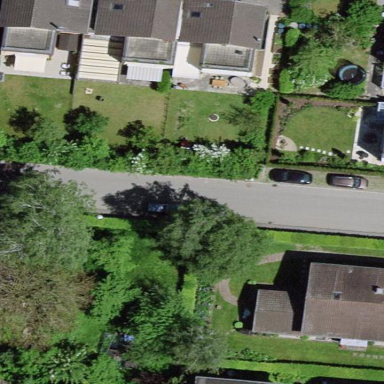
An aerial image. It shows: Garden that is leisure land.